Question: I'm creating an application for windows phone 8 and I need a search box.
On theory, I want this :

Where the user writes what he wants to search.
Though I want to have a button at the end (represented by the X) that when the user click it, it deletes all text. Also this button should only appear when there is text or it is different from the default text.
The actual problem if what I have (the picture) is that when I focus the textbox, the button disapears.
How can I do it? Seen several websites, but cant make what I want.
EDIT : XAML
'''
<TextBox VerticalAlignment="Stretch" HorizontalAlignment="Stretch" Grid.Row="0" Text="find" />
<Button Content="X" Width="40" Height="40" HorizontalAlignment="Right" VerticalAlignment="Bottom" Margin="10" Grid.Row="0" />
'''
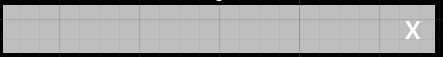
Answer: You have to work with Textbox 'GotFocus' event and 'LostFocus' event. It looks like Google search box. It will surely help you.
First of all download image for the button from <URL>
'''
<Grid x:Name="ContentPanel" Grid.Row="1" Margin="12,0,12,531">
<TextBox Name="txtSearch"
Text="Search"
GotFocus="txtSearch_GotFocus"
LostFocus="txtSearch_LostFocus"
VerticalAlignment="Top"
Foreground="Gray"/>
<Button
Click="Button_Click"
Width="50"
Height="60"
BorderBrush="Transparent"
HorizontalAlignment="Right"
VerticalAlignment="Stretch"
Margin="10" Grid.Row="0">
<Button.Background>
<ImageBrush Stretch="Uniform" ImageSource="/box_drawings_light_diagonal_cross_u2573_icon_256x256.png" />
</Button.Background>
</Button>
</Grid>
'''
'''
private void txtSearch_GotFocus(object sender, RoutedEventArgs e)
{
if (txtSearch.Text == "Search")
{
txtSearch.Text = "";
SolidColorBrush Brush1 = new SolidColorBrush();
Brush1.Color = Colors.Black;
txtSearch.Foreground = Brush1;
}
}
private void txtSearch_LostFocus(object sender, RoutedEventArgs e)
{
if (txtSearch.Text == String.Empty)
{
txtSearch.Text = "Search";
SolidColorBrush Brush2 = new SolidColorBrush();
Brush2.Color = Colors.Gray;
txtSearch.Foreground = Brush2;
}
}
private void Button_Click(object sender, RoutedEventArgs e)
{
txtSearch.Text = "Search";
}
'''